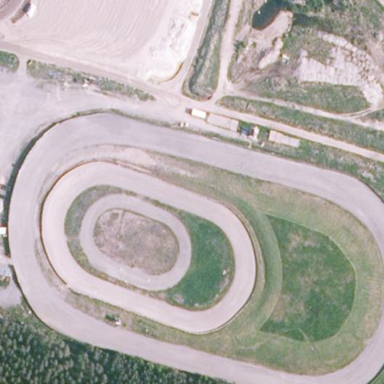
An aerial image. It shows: Dirt raceway for motor sports.